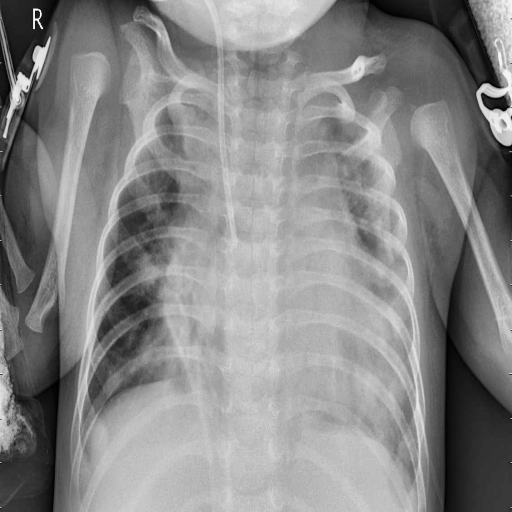
Finding: PNEUMONIA